Question: I've look through the tutorials in web, and below is what I had done to test if mod_rewrite work.
First: Uncomment the mod_rewrite.so(@httpd.conf)
Second: Allowoverride -> Allowoverride all(@httpd.conf)
Third:(@.htaccess)
'''
<IfModule mod_rewrite.c>
Options +FollowSymLinks
RewriteEngine on
RewriteRule ^dra/?$ draft.php [NC,L]
</IfModule>
'''
finally: if my code work the url should be rewritten to 'localhost/xampp/test/dra/' according to (editted from) <URL>

Final result: mod_rewrite not working, as you can see in the picture. Anything that I had left out?
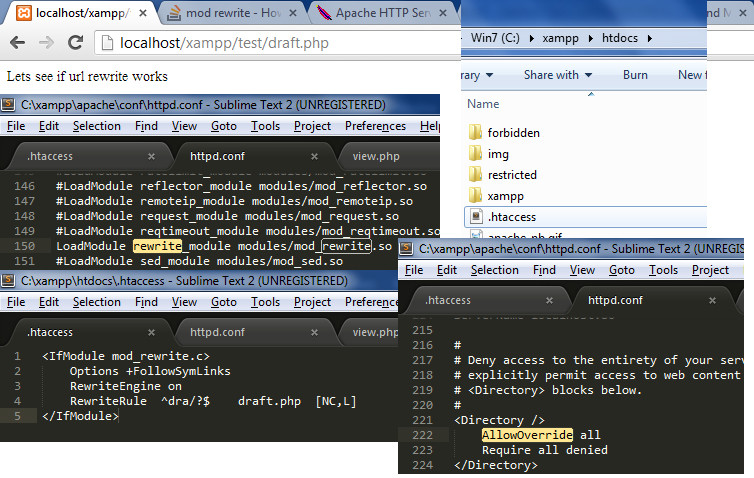
Answer: You want:
'''
RewriteRule ^xampp/test/dra/?$ /xampp/test/draft.php [NC,L]
'''
Or simply:
'''
RewriteRule dra/?$ /xampp/test/draft.php [NC,L]
'''
The 'RewriteRule' takes from what comes after 'domain/' in your case it would what comes after 'http://127.0.0.1/' or 'http://localhost/'.
Also this rule is not to change your draft.php, this rule you have is to allow you to access:
'''
http://localhost/xampp/test/dra/
'''
And have your draft.php serve it without showing it.